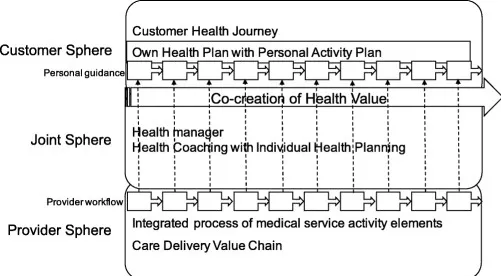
Community Health Experience Model as a conceptual framework for a person-centered health transaction network. Source: authors' construction.
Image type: chart (chart)